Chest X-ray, AP view. Patient: 34 years old, sex M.
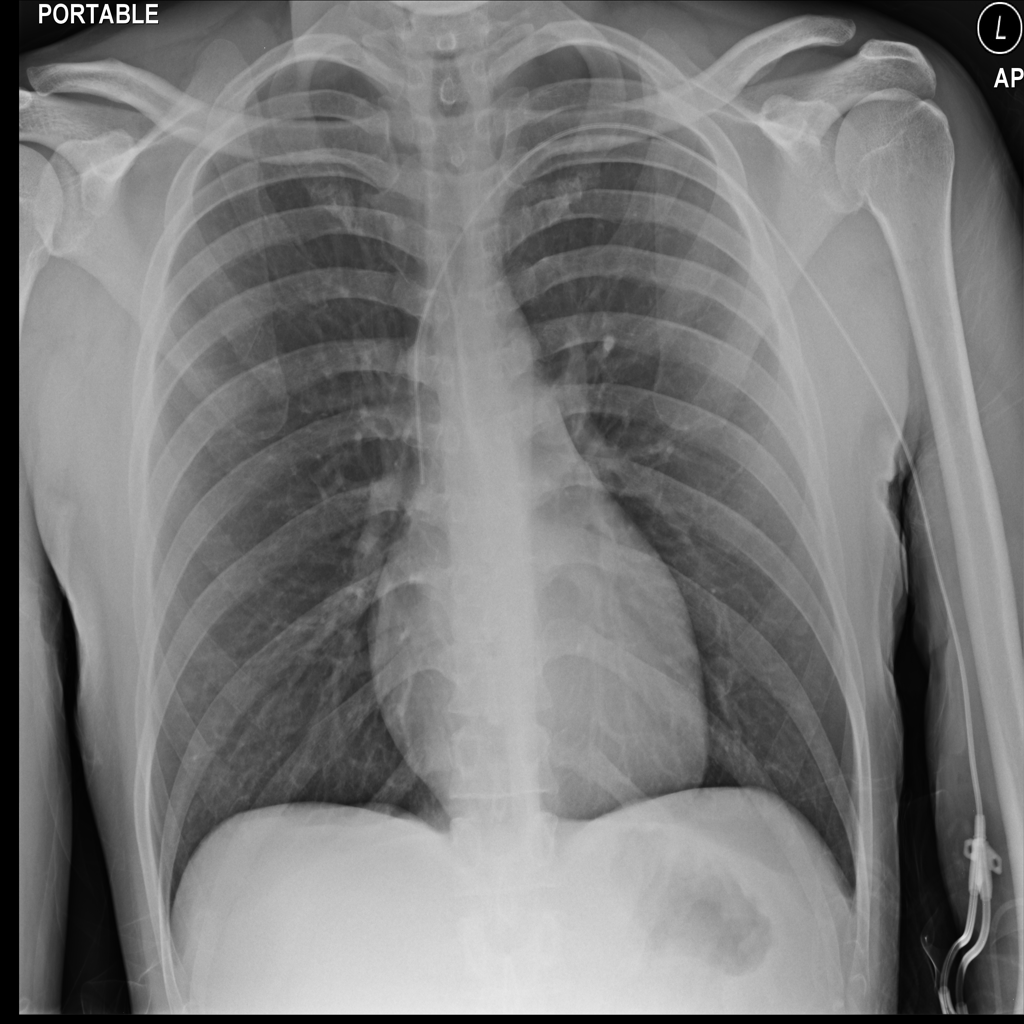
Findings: No Finding